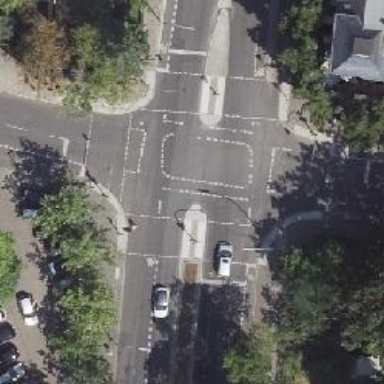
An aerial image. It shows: Crossing with traffic signals.